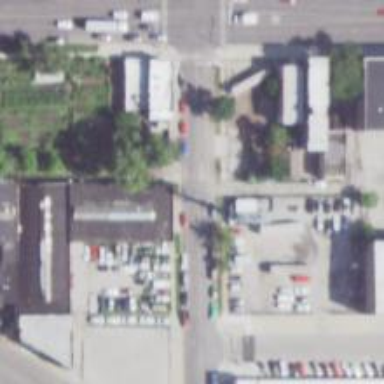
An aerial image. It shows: Alleyway designated as service road.